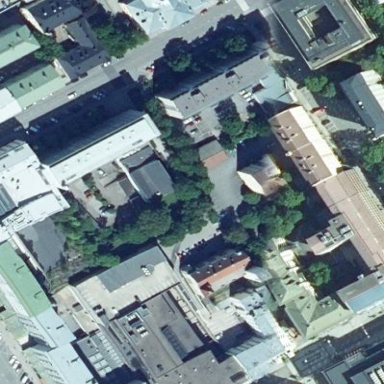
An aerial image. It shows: City block.